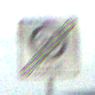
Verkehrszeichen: EndeZone30
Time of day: MorningAfternoon
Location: Outdoor (Beach)
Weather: PartlyCloudy
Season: NotSpecified
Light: Natural